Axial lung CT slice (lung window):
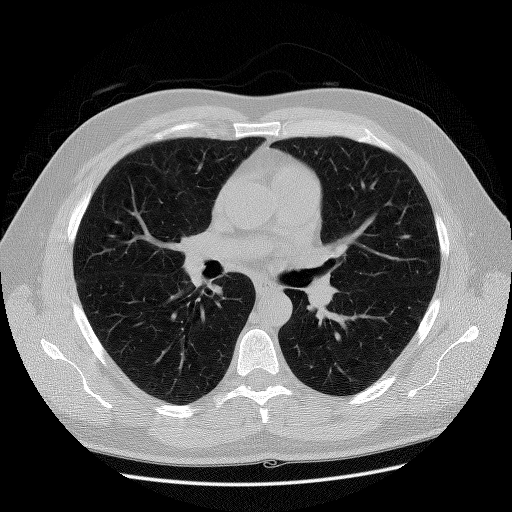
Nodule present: no